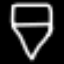
Label: diamond